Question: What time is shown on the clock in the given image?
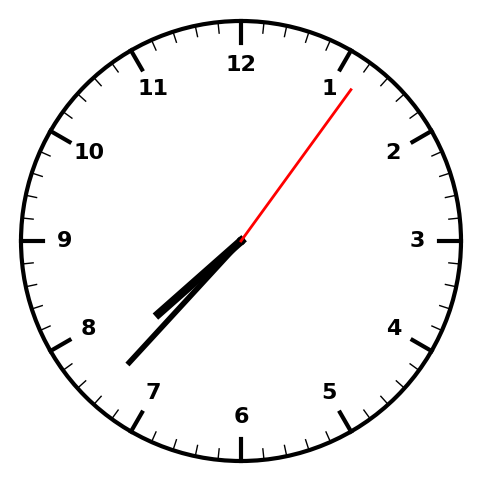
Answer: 07:37:06